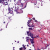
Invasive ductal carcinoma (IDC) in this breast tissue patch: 0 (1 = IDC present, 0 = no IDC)